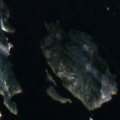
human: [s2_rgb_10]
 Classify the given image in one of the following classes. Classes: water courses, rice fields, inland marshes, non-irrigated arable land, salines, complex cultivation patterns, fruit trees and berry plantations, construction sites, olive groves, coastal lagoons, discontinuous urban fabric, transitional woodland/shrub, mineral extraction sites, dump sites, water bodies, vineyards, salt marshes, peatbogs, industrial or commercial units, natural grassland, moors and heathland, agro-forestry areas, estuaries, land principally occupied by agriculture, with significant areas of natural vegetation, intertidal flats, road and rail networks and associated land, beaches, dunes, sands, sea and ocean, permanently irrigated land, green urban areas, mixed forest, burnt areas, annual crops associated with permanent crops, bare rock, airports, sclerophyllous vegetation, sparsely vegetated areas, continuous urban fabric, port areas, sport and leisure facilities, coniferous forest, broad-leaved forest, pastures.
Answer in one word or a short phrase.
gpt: coniferous forest, mixed forest, water bodies